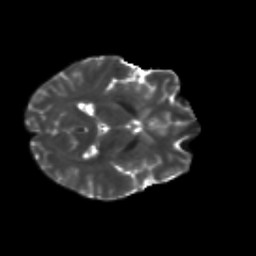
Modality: T2w
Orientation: axial
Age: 21
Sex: male
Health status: healthy
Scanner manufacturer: siemens
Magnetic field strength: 3 T
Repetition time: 8.6 s
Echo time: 0.095 s